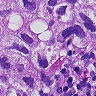
Metastatic tissue present: yes